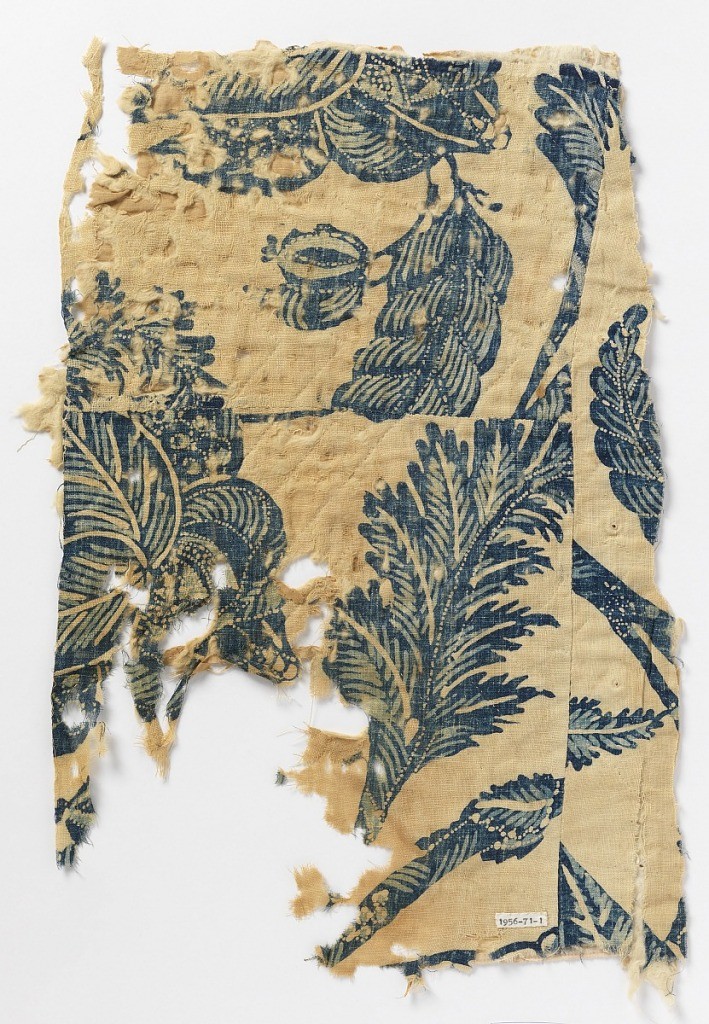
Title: Fragment
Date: late 18th–early 19th century
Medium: cotton, wool batting Technique: block-printed and resist-dyed plain weave, quilted
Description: Fragment of a quilted textile. Woven cotton textile resist-dyed in two shades of blue on white background showing pattern of leaves and fruit. Interlined with wool and backed with faded pieces of plain cotton, or cotton printed in very small geometric patterns. Quilting is done in diagonal lines.